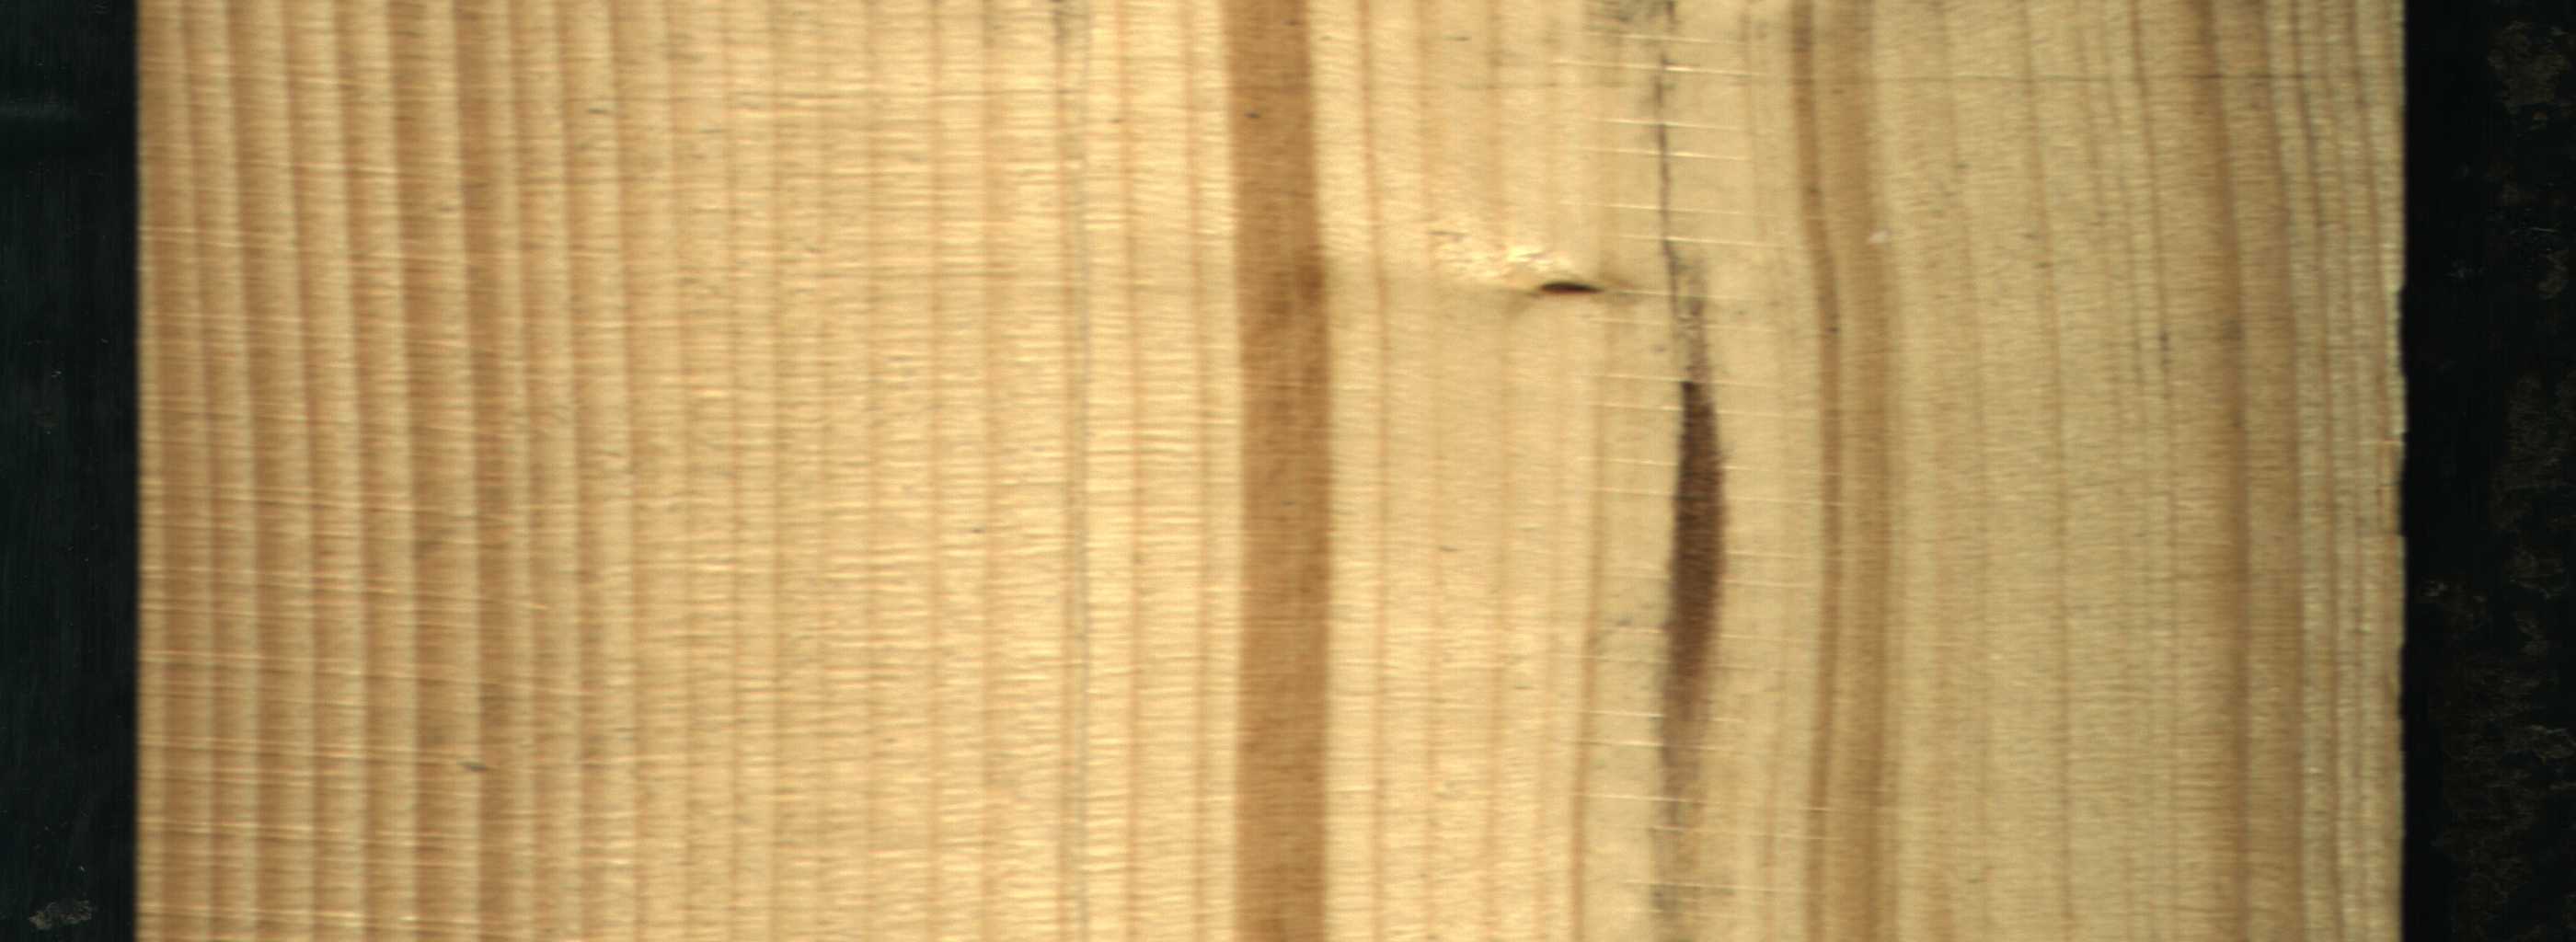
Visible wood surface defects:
Marrow
Quartzity
Dead_Knot